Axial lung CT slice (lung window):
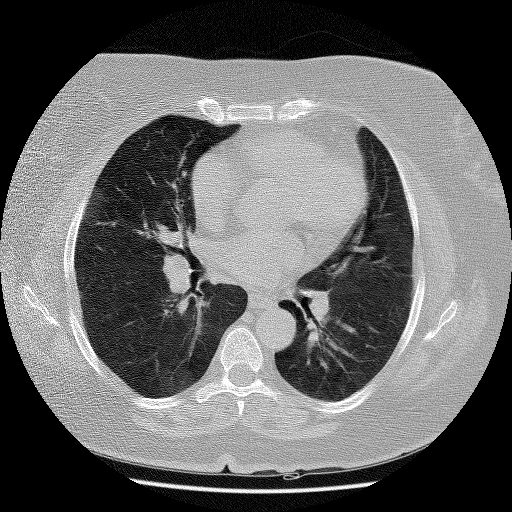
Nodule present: no